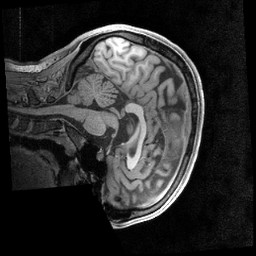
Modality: T1w
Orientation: sagittal
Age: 20
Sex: female
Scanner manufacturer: siemens
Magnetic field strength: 3 T
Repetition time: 2.4 s
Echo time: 0.00231 s